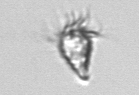
Label: Paratontonia_gracillima